Question: I have a little knowledge for databases designing and SQL only. I wrote a simple students scores manager for learning programming and database, but I had terrible designing.
# Database Struct
My database has three tables:
1. students_info
2. logs
3. week
Let's talk about 'student_info' first. This table struct just like that:
'''
id student_name group the_score_for_1_week the_score_for_2_week
1 Adam 2 24 2
'''
'logs' is preey messy:
'''
id date student_name score change week
1 01-01 Adam 2 2 1
2 01-02 Adam 1 -1 1
2 01-02 Adam 24 23 1
'''
Table 'week' has 1 field only.
'''
week
2
'''
# Program
After I showed the struct of the database. I'm going to talk how my program works.
# How is it look like?
The program has two grid, one chart, three buttons. The first grid is for student names and scores. The second grid is for logs, we can see how the scores changed. The chart is for showing the scores changing too. Here is my first blueprint.

When user's mouse clicked a student's name on the first chart, the second chart will show the logs of the scores of this student, the chart will show a line chart of this student's scores.
The program can save different scores for different weeks. So, it has three button: 'Last Week', 'Next Week', 'New Week'.
# How is it works
When the program started, it will select the latest week from 'week'.
'''
SELECT week FROM week
'''
Then select 'student_name', 'group', from 'student_info'. We can add/minus the scores of the students.
'''
"SELECT student_name,the_score_for_%s_week,group FROM student_info" % (week)
'''
After the scores changed, a record will inserted to the 'logs' table.
'''
"INSERT INTO log(change,score,date,student_name,week) VALUES ("
"'%s', '%s', '%s', '%s', '%s')" % (
newScore - oldScore, newScore,
time.strftime("%m-%d", time.localtime()),
student, week))
'''
When a new week started, a new field 'the_score_for_%d_week' will inserted to 'student_info', we also need to update 'week' table.
'''
"ALTER TABLE student_info ADD the_score_for_%s_week,group INTEGER DEFAULT 0" % week
"UPDATE student_info SET the_score_for_%s_week,group=0" % week)
"UPDATE week SET week =%s" % week
'''
When user's mouse clicked on a student name, the second grid will show the historical scores.
'''
"SELECT date,change FROM log WHERE the_score_for_%s_week=%s and student_name='%s'" % (week, student)
'''
The chart will show how the scores changing. Unlike the second grid, we need the full scores, not +1, or -1 to draw the chart.
'''
"SELECT score FROM log WHERE the_score_for_%s_week=%s and student_name='%s'" % (week, student))
'''
I know is a code review website. But I just want to tell you more details. I tried improved the database struct for many time, but I don't have any idea for that.
Finally, thanks for reading this very long question.
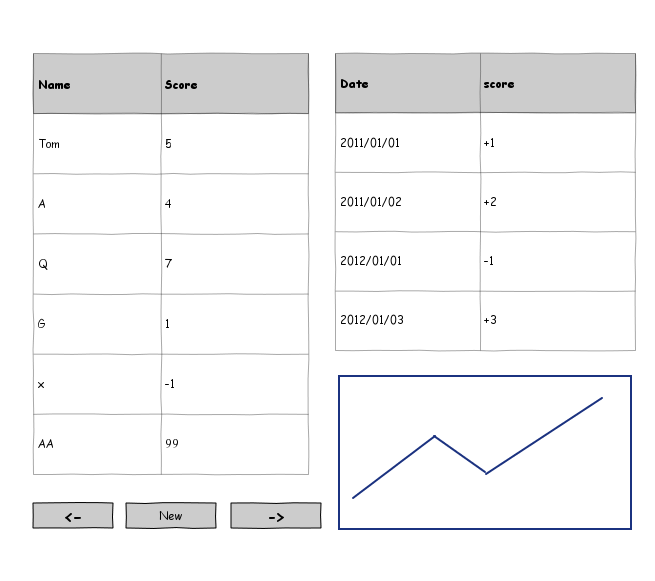
Answer: I would suggest taking the scores out of the student info table and then putting them into a separate table. This might negate the need for the LOG table as you can check these details on the fly.
Student_Info would then contain:
'''
ID
Name
Group
'''
A new table Result_Details would contain:
'''
ID
Date
Student_Info_ID
Score
'''
When a new week starts you can then enter the details as a new row in Result_Details rather than have to add a new column to Student_Info for every week.
Then to retrieve the list of scores for an student you could use something like this:
'''
select SI.Name, RD.Date, RD.Score
from Student_Info as SI
Join Result_Details RD on RD.Student_Info_ID = SI.ID
Where SI.Name = 'Tom'
'''